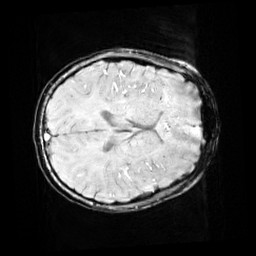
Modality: SWI
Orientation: axial
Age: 9
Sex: female
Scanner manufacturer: siemens
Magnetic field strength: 3 T
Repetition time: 0.027 s
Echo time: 0.02 s